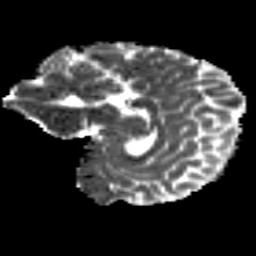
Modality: MD
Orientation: sagittal
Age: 28
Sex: female
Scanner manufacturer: siemens
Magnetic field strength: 3 T
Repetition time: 8.8 s
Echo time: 0.085 s